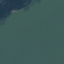
Label: SeaLake